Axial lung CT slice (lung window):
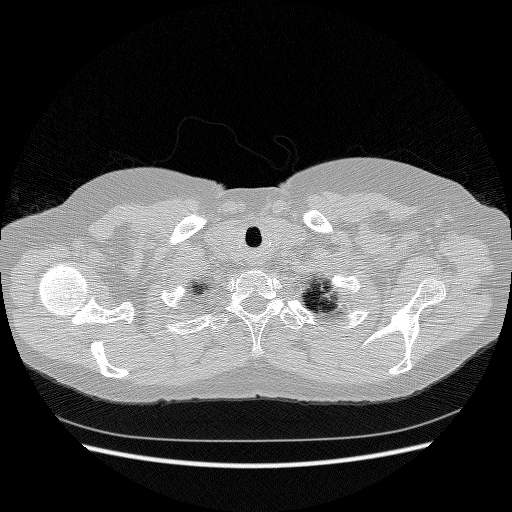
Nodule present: no